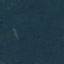
Land use / land cover: Forest